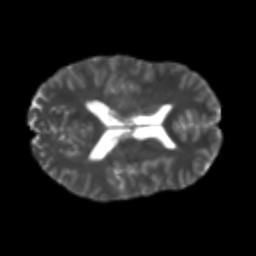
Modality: T2w
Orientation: axial
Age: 22
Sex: male
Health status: healthy
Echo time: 0.074 s